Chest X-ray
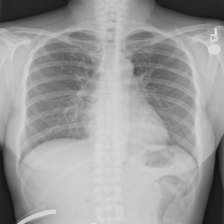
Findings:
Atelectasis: negative
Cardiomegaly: negative
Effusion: negative
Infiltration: negative
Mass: negative
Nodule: negative
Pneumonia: negative
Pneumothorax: negative
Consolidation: negative
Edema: negative
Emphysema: negative
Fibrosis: negative
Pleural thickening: negative
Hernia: negative